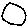
Label: circle